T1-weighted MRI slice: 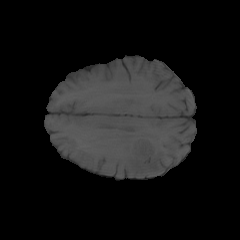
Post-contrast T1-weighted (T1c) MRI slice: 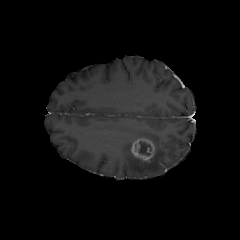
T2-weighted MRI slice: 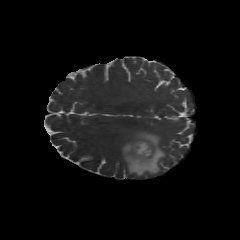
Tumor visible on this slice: yes